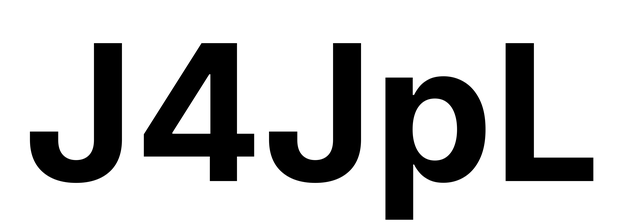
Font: Inter_Bold